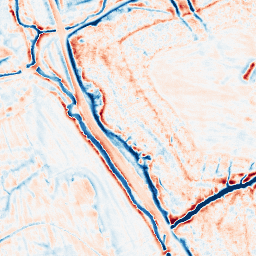
Category: edge_preserving
Decomposition family: bilateral
Decomposition parameters: d: 15
sigma_color: 50
sigma_space: 150
Upsampling method: quintic
Upsampling parameters: scale: 4
Upsampling scale: 4